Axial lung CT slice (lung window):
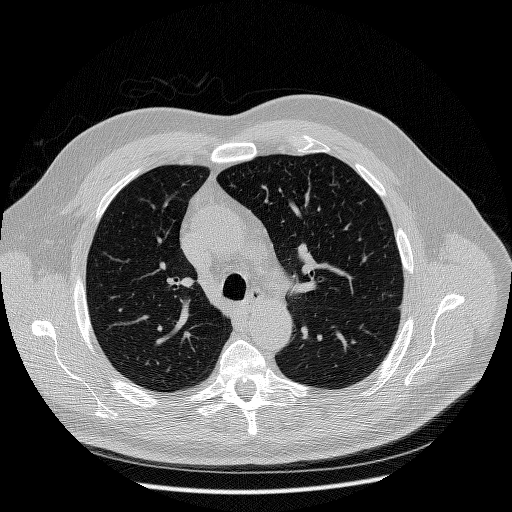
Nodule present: no